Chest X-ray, AP view. Patient: 36 years old, sex F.
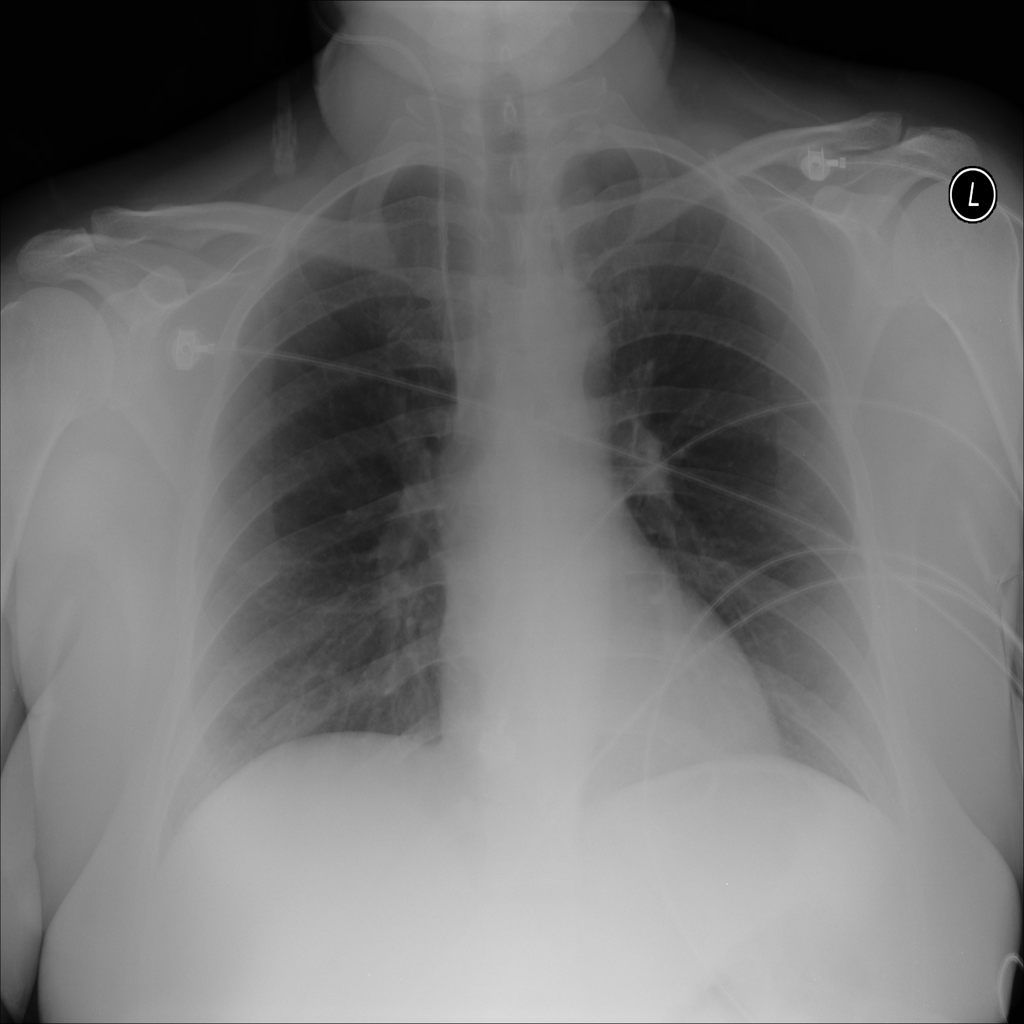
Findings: No Finding